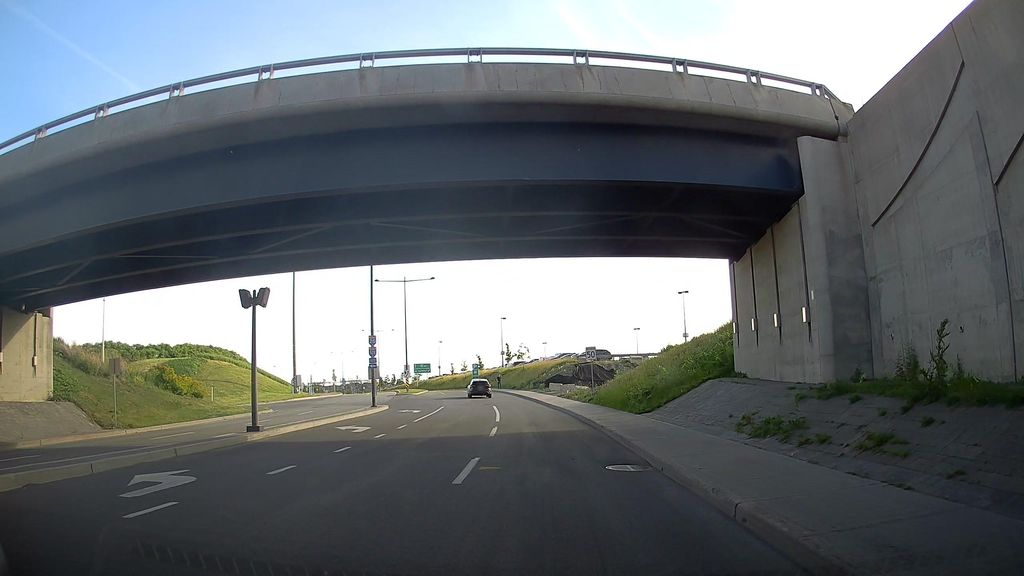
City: montreal